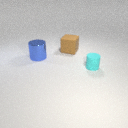
large brown rubber cube behind large blue metal cylinder